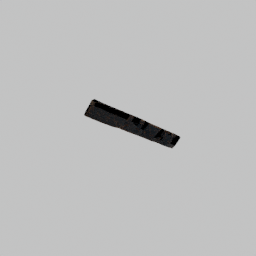
Label: architecture